Interaction volume radius: 5 \u00c5
Interaction volume height: 15 \u00c5
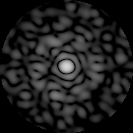
Disorder parameter: 0.8729